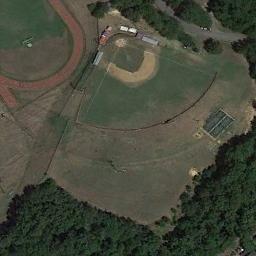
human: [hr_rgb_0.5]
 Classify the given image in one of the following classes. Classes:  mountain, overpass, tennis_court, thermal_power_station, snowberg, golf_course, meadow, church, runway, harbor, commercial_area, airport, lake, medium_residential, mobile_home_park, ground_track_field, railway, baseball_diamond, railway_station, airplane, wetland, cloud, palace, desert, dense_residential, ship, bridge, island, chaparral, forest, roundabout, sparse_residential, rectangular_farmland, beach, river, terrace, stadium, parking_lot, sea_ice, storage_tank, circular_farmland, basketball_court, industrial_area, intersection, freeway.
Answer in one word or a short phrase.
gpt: baseball_diamond